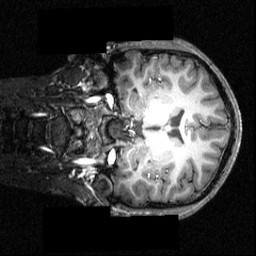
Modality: T1w
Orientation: coronal
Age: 19
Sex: male
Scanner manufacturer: siemens
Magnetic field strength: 3.951 T
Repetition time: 1.5 s
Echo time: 0.00335 s